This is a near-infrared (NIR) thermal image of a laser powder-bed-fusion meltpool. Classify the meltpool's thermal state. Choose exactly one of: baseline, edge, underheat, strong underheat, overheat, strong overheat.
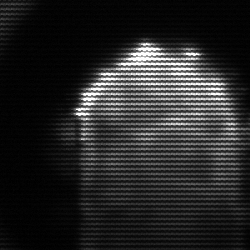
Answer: baseline